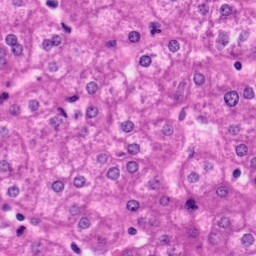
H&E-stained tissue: Liver